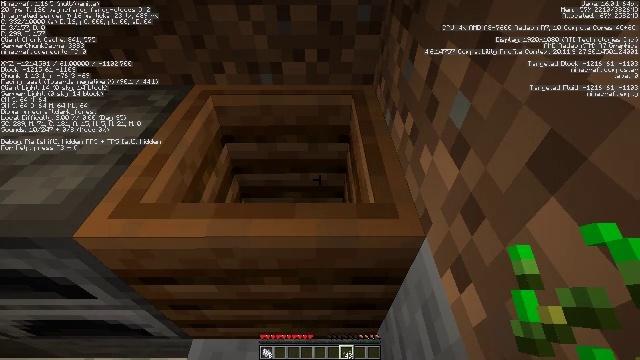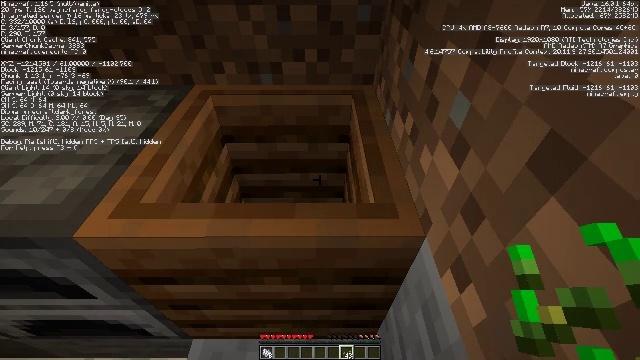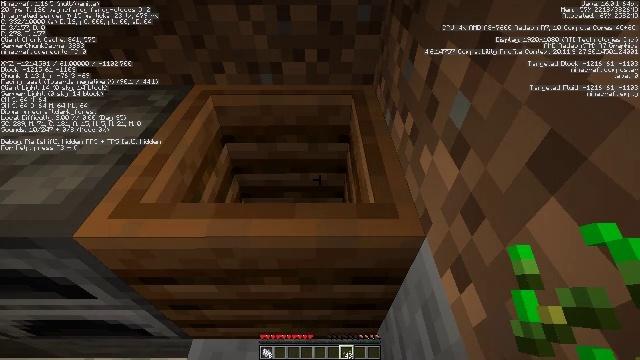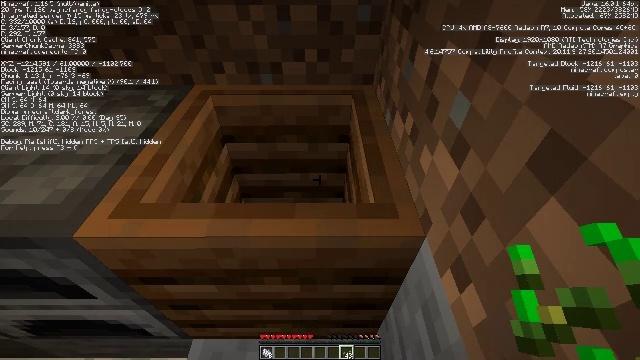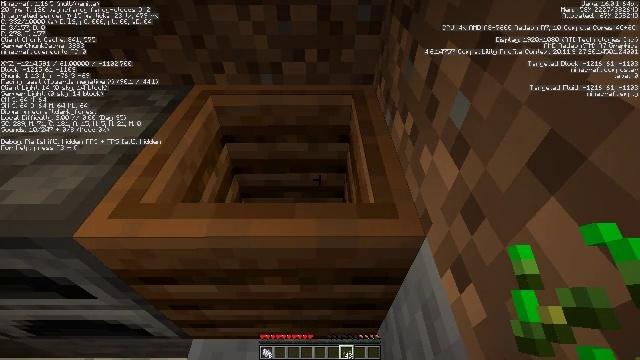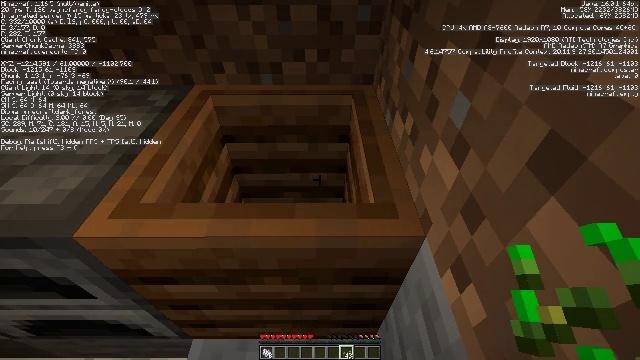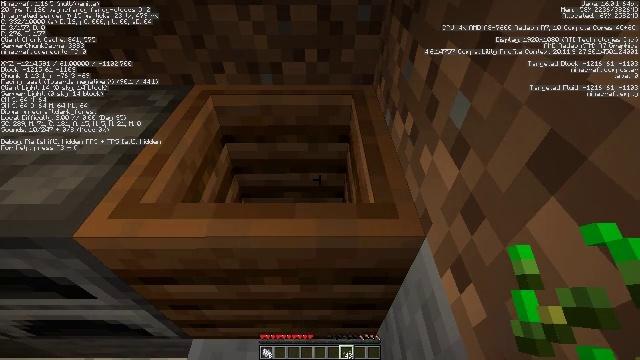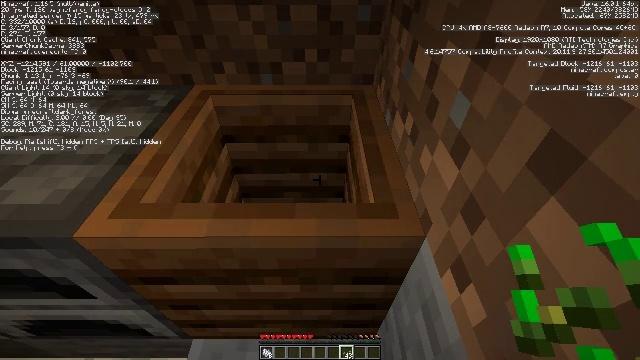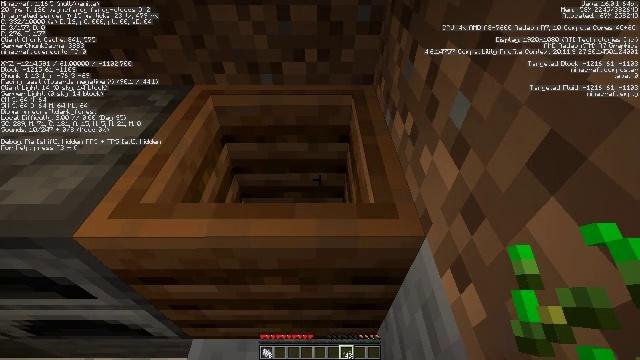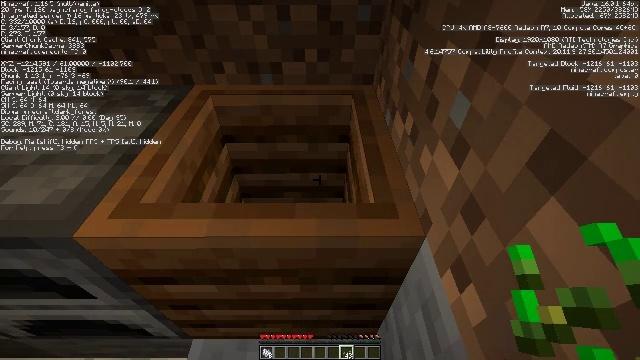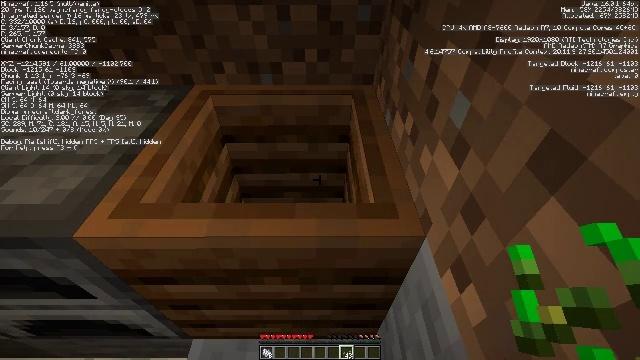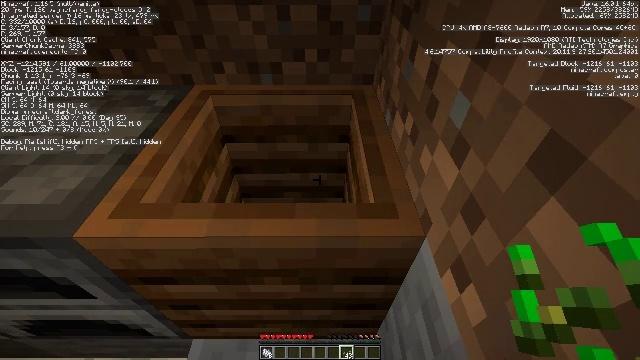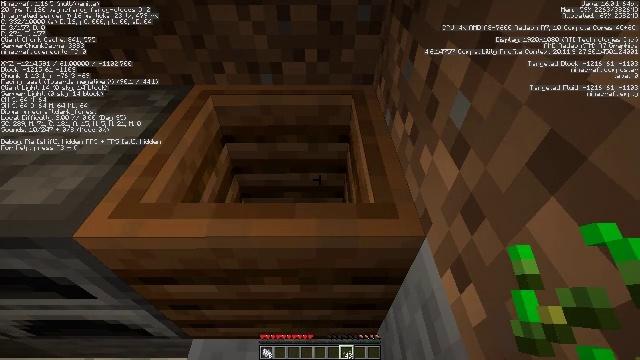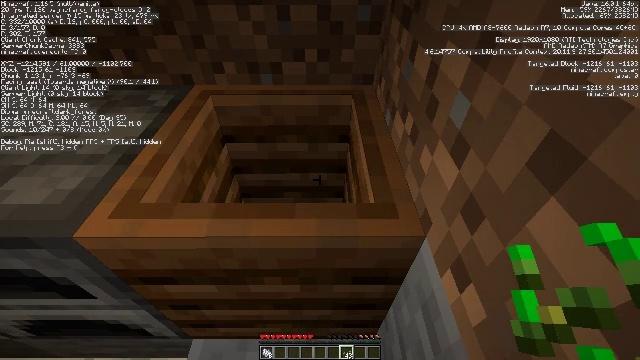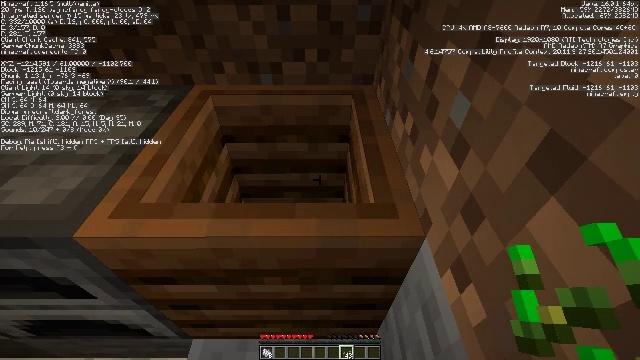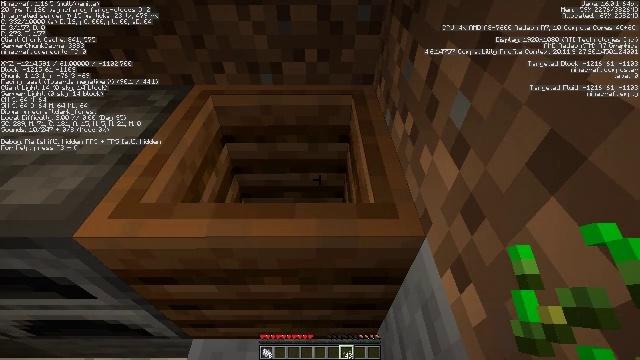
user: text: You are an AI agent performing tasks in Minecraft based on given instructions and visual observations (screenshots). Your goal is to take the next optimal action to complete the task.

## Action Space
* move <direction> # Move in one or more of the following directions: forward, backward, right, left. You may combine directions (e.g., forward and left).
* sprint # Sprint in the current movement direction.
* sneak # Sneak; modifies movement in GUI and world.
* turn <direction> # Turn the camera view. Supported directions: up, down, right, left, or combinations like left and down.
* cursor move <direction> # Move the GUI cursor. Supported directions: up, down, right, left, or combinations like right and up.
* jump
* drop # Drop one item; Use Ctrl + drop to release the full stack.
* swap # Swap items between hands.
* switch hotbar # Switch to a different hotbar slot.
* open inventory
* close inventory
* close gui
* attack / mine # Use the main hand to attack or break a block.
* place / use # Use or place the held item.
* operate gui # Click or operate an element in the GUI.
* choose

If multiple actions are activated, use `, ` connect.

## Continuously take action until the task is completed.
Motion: motion action
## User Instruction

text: Smelt kelp to obtain dried kelp.
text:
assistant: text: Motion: no_op
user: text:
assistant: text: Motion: no_op
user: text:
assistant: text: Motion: no_op
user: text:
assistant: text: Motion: no_op
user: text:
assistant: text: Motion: no_op
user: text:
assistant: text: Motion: no_op
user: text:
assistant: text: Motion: no_op
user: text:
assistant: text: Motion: no_op
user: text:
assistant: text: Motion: no_op
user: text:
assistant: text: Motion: no_op
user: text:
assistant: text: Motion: no_op
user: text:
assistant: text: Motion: no_op
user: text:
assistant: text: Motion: no_op
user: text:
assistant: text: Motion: no_op
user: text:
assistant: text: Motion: no_op
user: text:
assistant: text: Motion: no_op
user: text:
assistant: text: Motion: no_op
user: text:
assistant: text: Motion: no_op
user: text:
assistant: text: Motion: no_op
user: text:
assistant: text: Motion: no_op
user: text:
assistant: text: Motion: no_op
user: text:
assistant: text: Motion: no_op
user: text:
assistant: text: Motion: no_op
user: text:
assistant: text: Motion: no_op
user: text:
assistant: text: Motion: no_op
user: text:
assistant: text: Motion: no_op
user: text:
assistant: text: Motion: no_op
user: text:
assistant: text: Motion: no_op
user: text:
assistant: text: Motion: no_op
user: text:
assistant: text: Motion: no_op